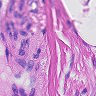
Metastatic tissue present: yes